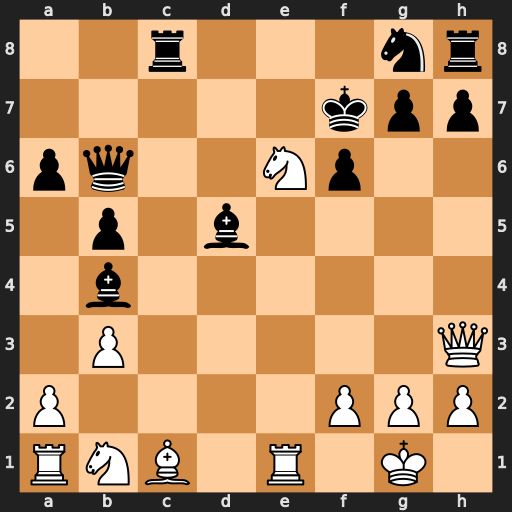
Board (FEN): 2r3nr/5kpp/pq2Np2/1p1b4/1b6/1P5Q/P4PPP/RNB1R1K1
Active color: w
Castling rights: -
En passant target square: -
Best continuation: Qh5+ g6 Qxd5